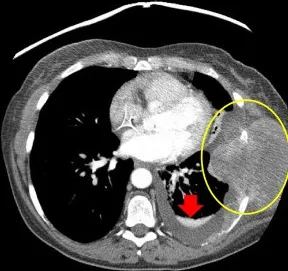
Imaging studies pre and post- treatment. A: Pre-treatment CT scan of the Chest shows left chest wall tumor invading the ribs and left sided pleural effusion.
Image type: radiology (ct)